Interaction volume radius: 10 \u00c5
Interaction volume height: 10 \u00c5
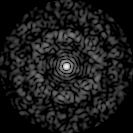
Disorder parameter: 0.8324